Question: In documentation I found the 'datetime' input type:
> 'datetime': <URL> A control for entering a date and time, with no time zone.
However, when I try to use one of them, I see not difference between 'datetime' and 'text' input types.
### HTML
'''
<input type="datetime" name="" id="test">
<input type="datetime-local" name="" id="test1">
'''
### Result
>
Why 'datetime' input type doesn't work as supposed?
<URL>
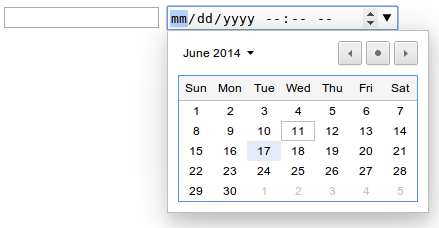
Answer: 'datetime' still has almost <URL>. I run some tests and it works only in Chrome and it's very ugly and buggy there.
I'd recommend you to use a js date picker plugin instead.